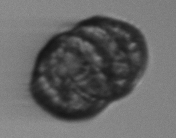
Label: Margalefidinium